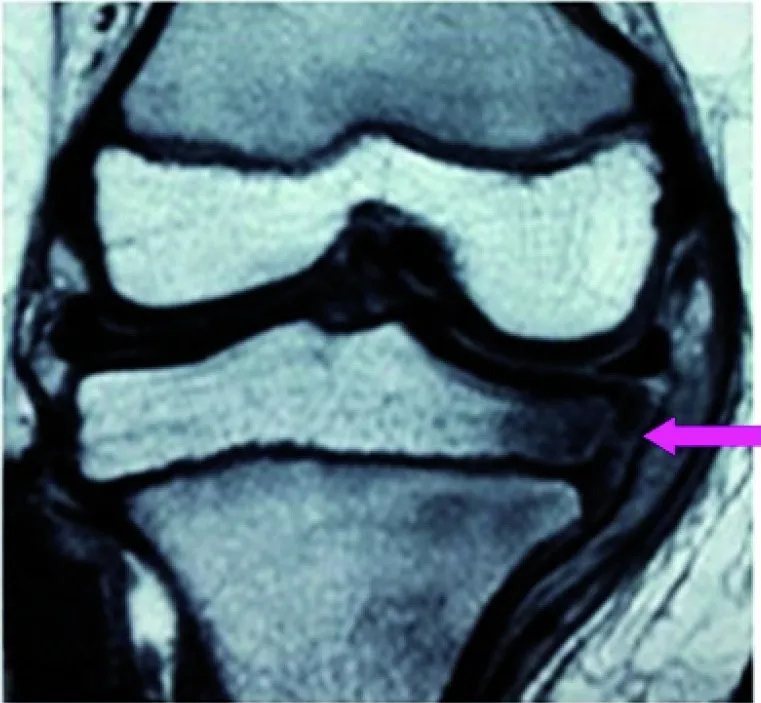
MRI (coronal PD fat sat image) shows wedge shaped medial epiphysis and deformed physis with altered signal intensity.
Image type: radiology (mri)